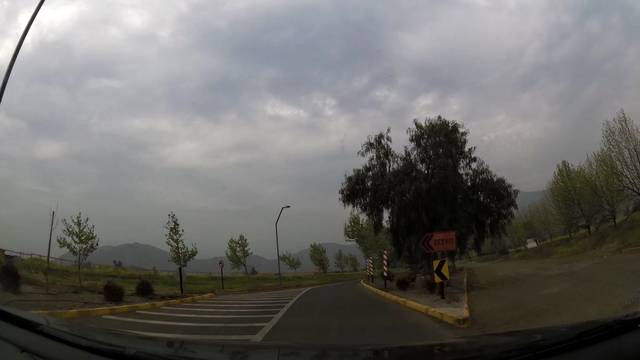
Region: Chile
Coordinates: -33.201, -70.657